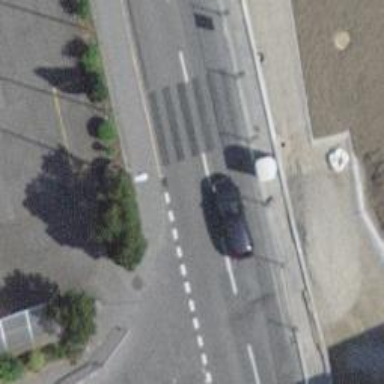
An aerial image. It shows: Kerb serving as barrier.